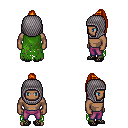
a pixel art fantasy rpg character, male body template, human, dark skin, green tattered cape, magenta pants, light blonde long topknot hairstyle, chain hood, ghillies, four views (front, back, left, right), 2x2 character sprite sheet, small pixel art, hard edges, no anti-aliasing